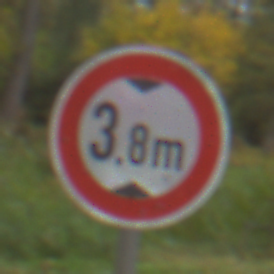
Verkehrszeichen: TatsaechlicheHoehe
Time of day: Midday
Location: Outdoor (Nature)
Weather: Overcast
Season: Autumn
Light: Natural